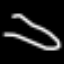
Label: squiggle